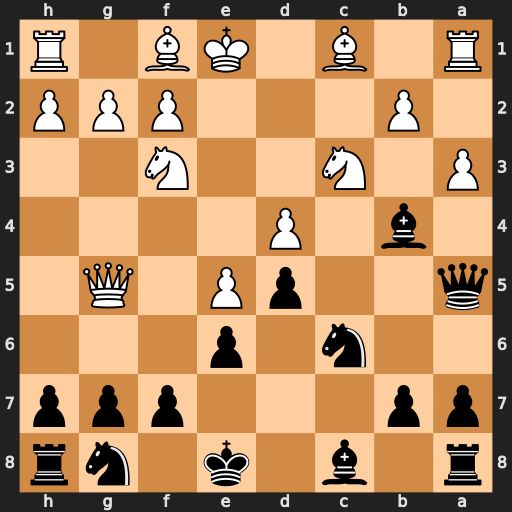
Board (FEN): r1b1k1nr/pp3ppp/2n1p3/q2pP1Q1/1b1P4/P1N2N2/1P3PPP/R1B1KB1R
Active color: b
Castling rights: KQkq
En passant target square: -
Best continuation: Bxc3+ bxc3 Qxc3+